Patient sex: F
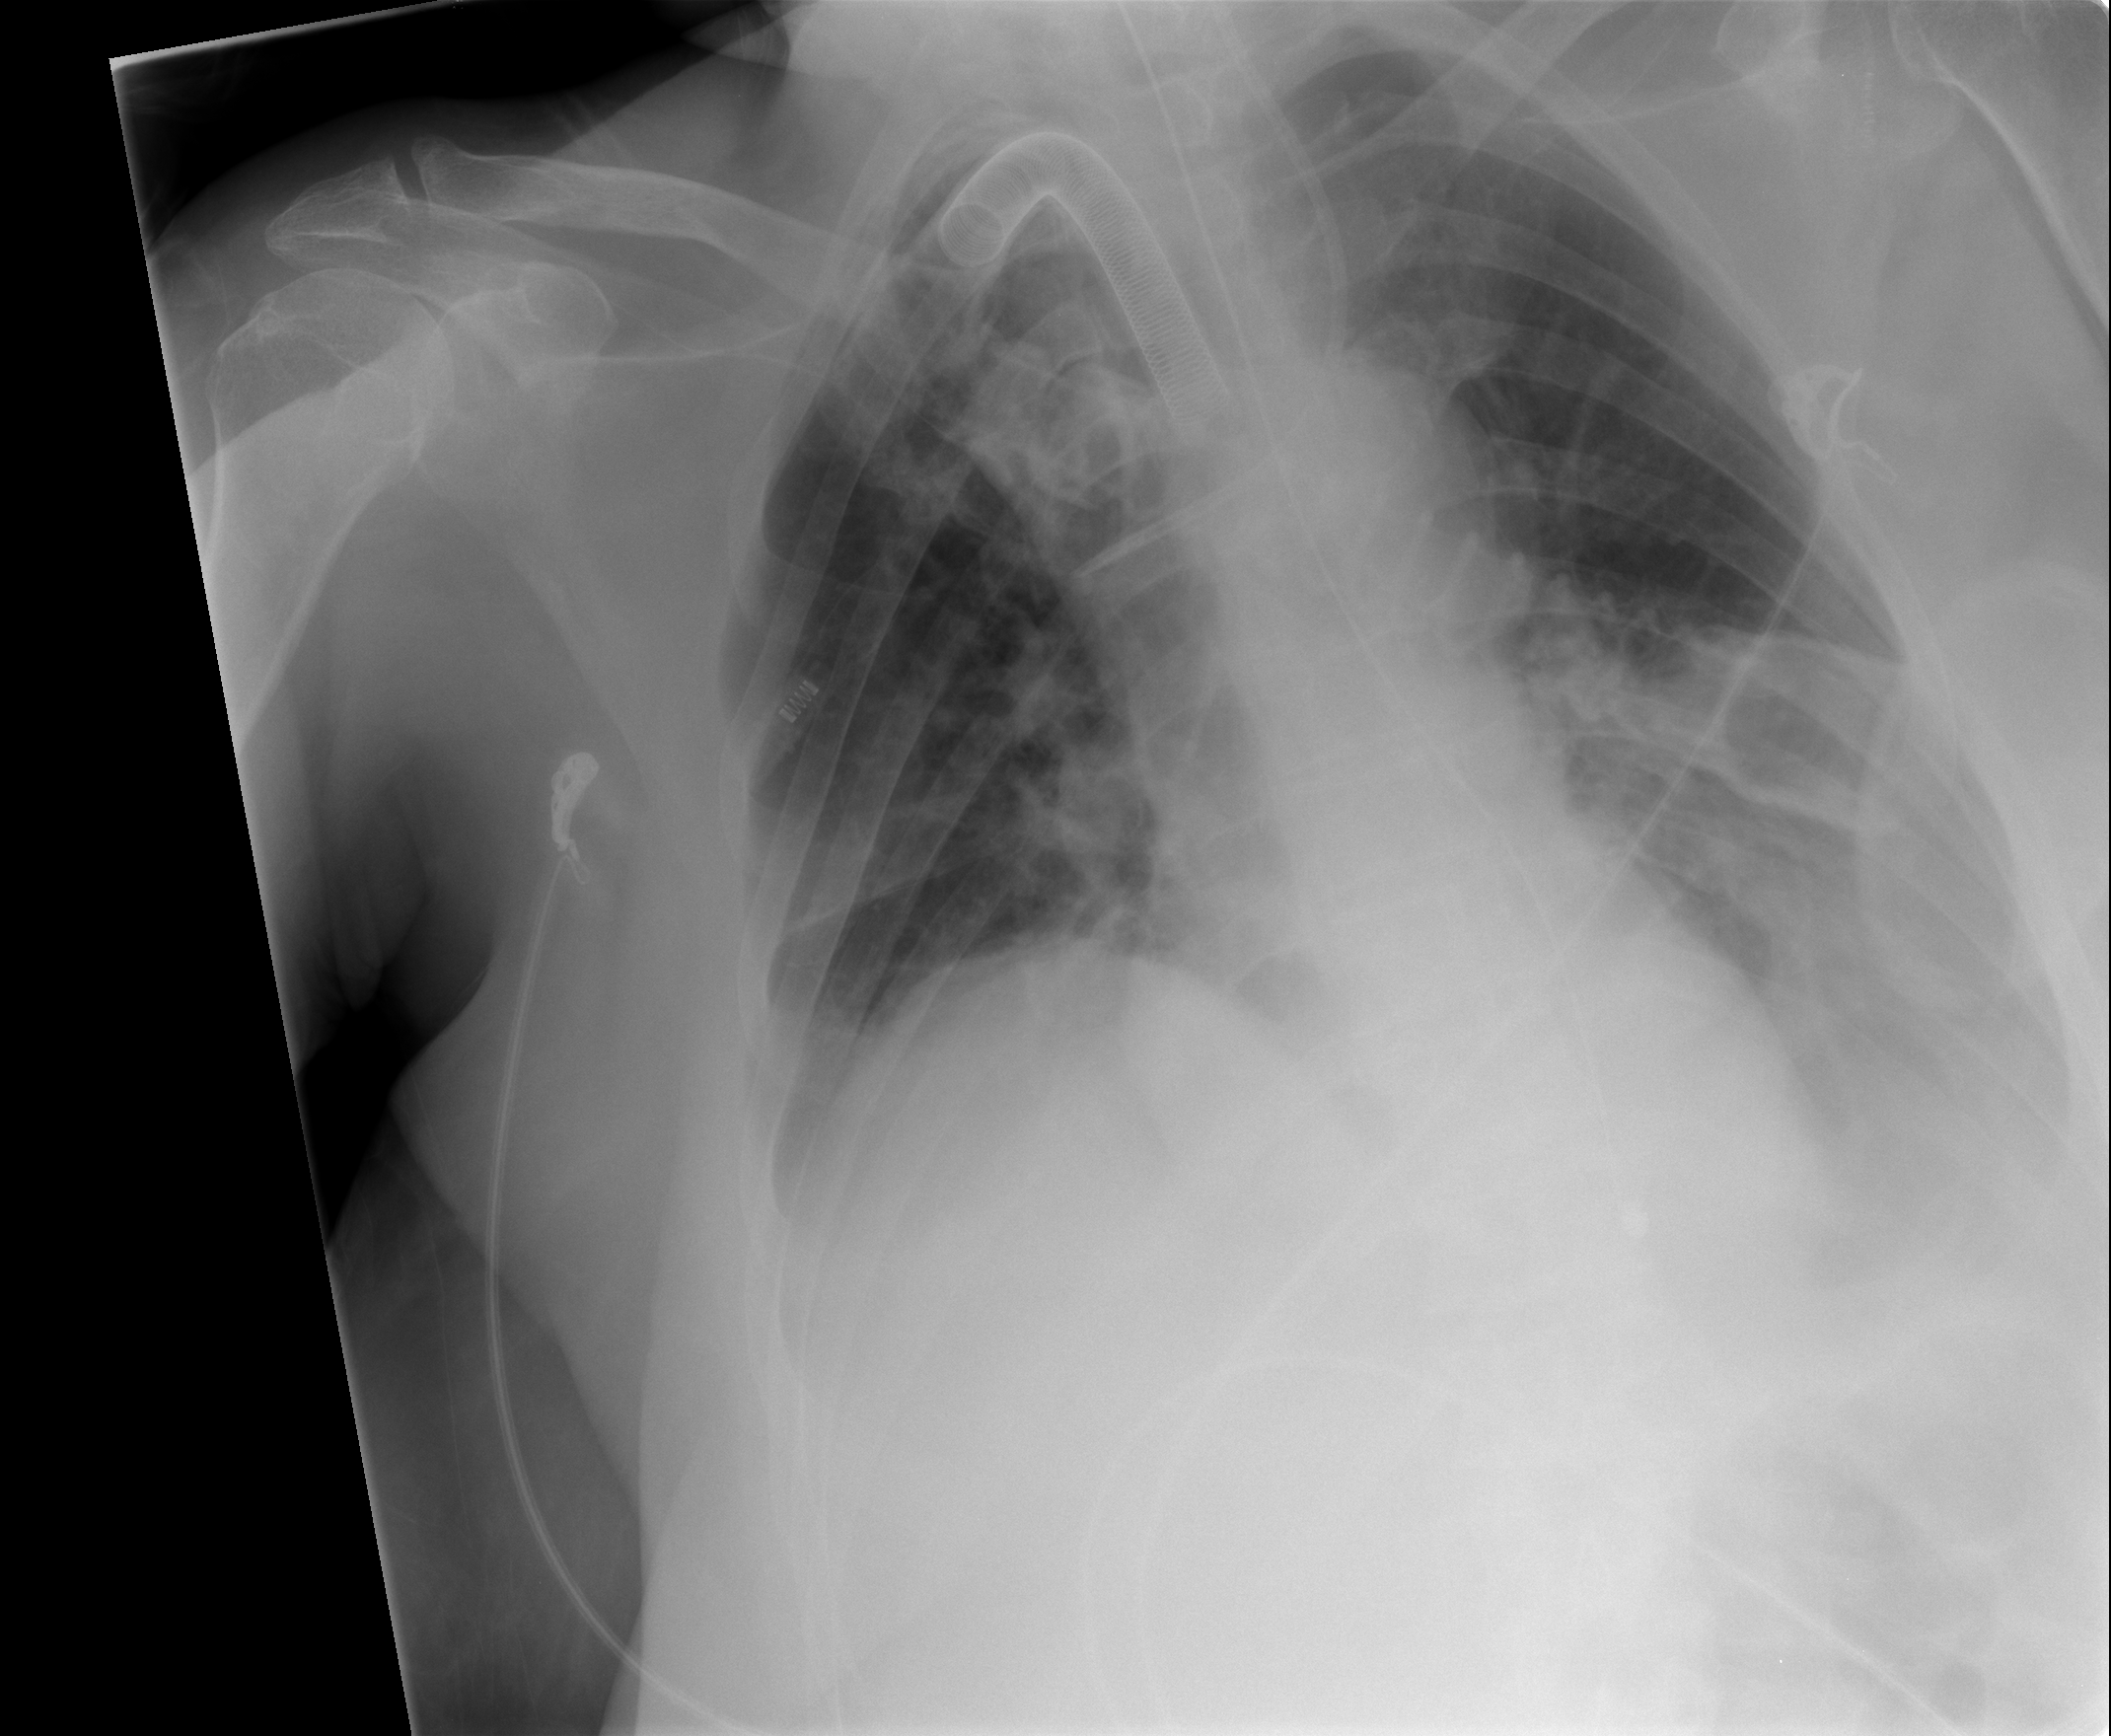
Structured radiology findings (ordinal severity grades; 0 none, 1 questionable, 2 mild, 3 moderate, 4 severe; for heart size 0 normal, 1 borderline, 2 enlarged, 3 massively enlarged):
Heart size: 0
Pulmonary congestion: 0
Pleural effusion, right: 2
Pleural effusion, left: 2
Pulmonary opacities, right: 0
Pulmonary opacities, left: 2
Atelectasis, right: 2
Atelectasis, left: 2